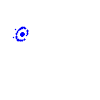
Particle: pion